Question: I can't figure out how to type this function properly:
'''
function makeTransform<TObj extends Record<string,any>, K extends keyof TObj>(transformer: Record<K, (x:TObj[K])=>any>): (o:TObj)=>any {
return (obj: TObj) => {
const out: any = {...obj}
for (const k of Object.keys(transformer)) {
out<URL>
}
return out;
}
}
'''
Usage:
'''
const trans = makeTransform({a:x => x*2});
const arr = [{a:1,b:2},{a:3,b:4}];
console.log(arr.map(trans)) // [ { a: 2, b: 2 }, { a: 6, b: 4 } ]
'''
Error:

I understand that it's picking up the 'string' from 'Record<string,any>' but I'm not sure what else I can put there? It only have string keys, but the 'transformer' should have the a subset of the keys from 'TObj'.
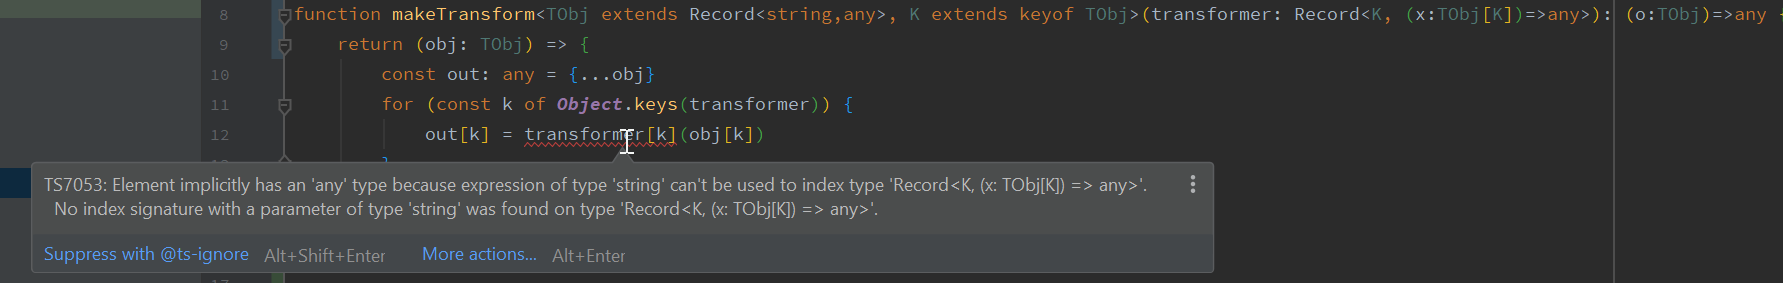
Answer: 'transformer' expects a key 'k' of type 'K' (your generic type parameter), but 'Object.keys' has the signature 'keys(o: object): string[]', only returns unnarrowed strings and therefore leads to a compile error.
You can find possible workarounds in <URL>, a type assertion is perfectly fine here.
The other noticeable issue is that type parameter 'TObj' cannot be properly inferred for 'transformer' parameter in the outer function (e.g. you would get problems when <URL>. This type can only be later resolved, when you call the inner function with the actual 'obj: TObj' in a currying manner. That is probably also the reason, why are using so many 'any' types - and omitting 'any' is always a good idea in order to enforce stronger typings.
Instead the basic idea could be that we base 'makeTransform' function typings completely on the 'transformer' callback. 'TObj' is now a type parameter of the inner function and has to meet the type constraints of the outer 'transformer'. In addition we get rid of all 'any' types and unnecessary type assertions.
'''
function makeTransform<
T extends Record<string, (arg: any) => any>
>(transformer: T) {
return <TObj extends { [P in keyof T]: Parameters<T[P]>[0] }>(obj: TObj) => {
const objClone: Omit<TObj, keyof T> = { ...obj };
// we have to cast here, only endresult will fit the type
const mapped = {} as { [P in keyof T]: ReturnType<T[P]> };
for (const k of Object.keys(transformer)) {
// just one way of working around Object.keys types
const kC = k as keyof T;
mapped<URL>;
}
return { ...objClone, ...mapped };
};
}
'''
Test it:
'''
const trans = makeTransform({
a: (x: number) => String(x * 2),
b: (x: string) => parseInt(x)
});
const res0 = [{ a: 1, b: "11" }, { a: 2, b: "22" }].map(trans);
const res1 = [{ a: 1, b: "11", c: new Date() }, { a: 2, b: "22", c: {} }].map(trans);
const res2 = [{ a: 1 }, { a: 2, b: "22" }].map(trans); // error: b not found (OK)
const res3 = [{ a: 1, b: "11" }, { b: "22" }].map(trans); // error: a not found (OK)
const res4 = [{ a: "1", b: "11" }, { a: 2, b: "22" }].map(trans); // error: 'a' incompatible (OK)
const res5 = [{ a: 1, b: "11" }, { a: 2, b: 22 }].map(trans); // error: 'b' incompatible (OK)
console.log(res0); // [{ a: "2", b: 11 }, { a:"4", b: 22 }]
'''
<URL>